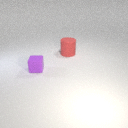
small purple rubber cube to the left of large red rubber cylinder